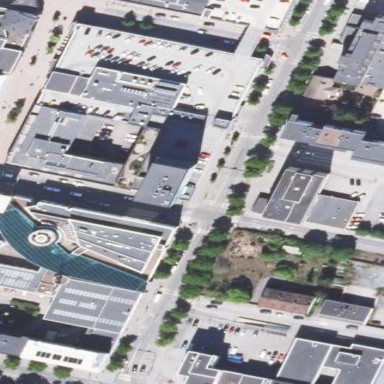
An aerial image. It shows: Department store building.